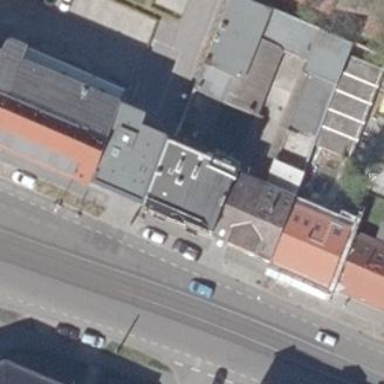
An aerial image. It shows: Unique apartment building with double saltbox roof shape.